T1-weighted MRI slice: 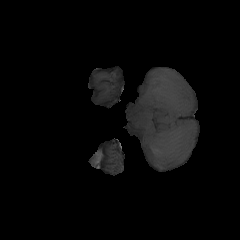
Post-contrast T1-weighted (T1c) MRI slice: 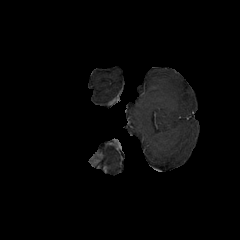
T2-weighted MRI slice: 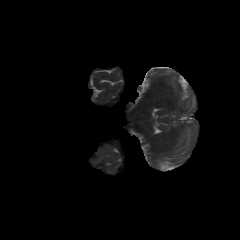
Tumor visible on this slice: no